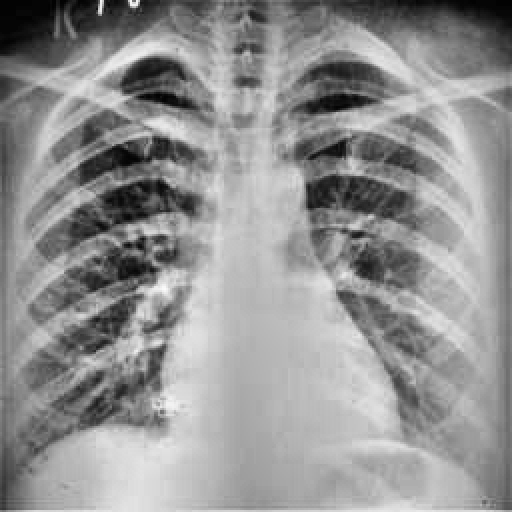
Finding: TUBERCULOSIS